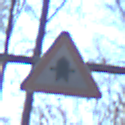
Verkehrszeichen: Vorfahrt
Umgebung: Outdoor, Nature
Tageszeit: SunriseSunset
Wetter: Clear
Licht: Natural
Jahreszeit: Autumn
Kontrast: HighContrast